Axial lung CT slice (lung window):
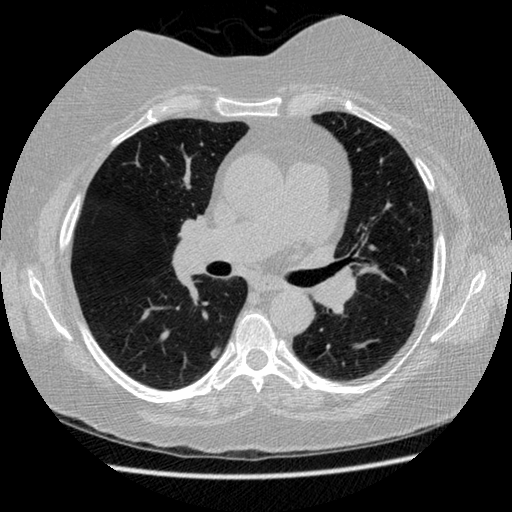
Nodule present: yes
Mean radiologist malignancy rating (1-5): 2.667